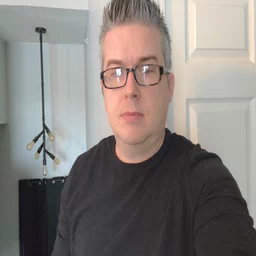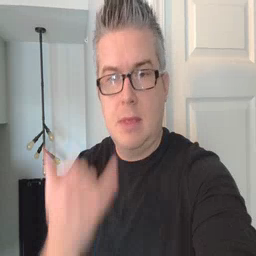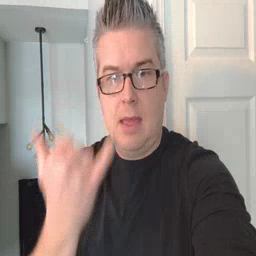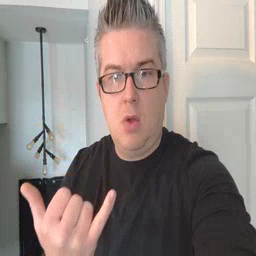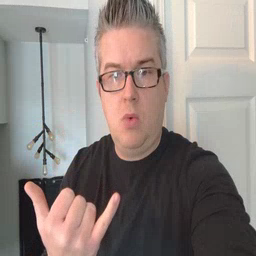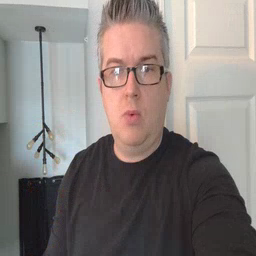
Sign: now